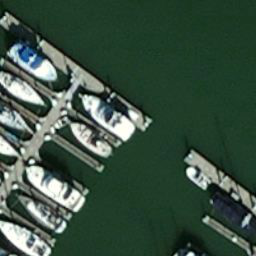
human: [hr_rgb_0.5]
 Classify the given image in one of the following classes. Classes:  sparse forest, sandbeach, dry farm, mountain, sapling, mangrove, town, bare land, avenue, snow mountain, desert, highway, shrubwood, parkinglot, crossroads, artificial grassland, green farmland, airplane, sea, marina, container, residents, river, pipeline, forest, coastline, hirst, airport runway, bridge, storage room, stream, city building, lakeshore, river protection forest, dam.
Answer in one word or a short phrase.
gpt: marina